Field crop: maize
Growth stage: 2
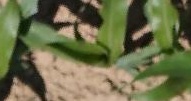
Species: maize